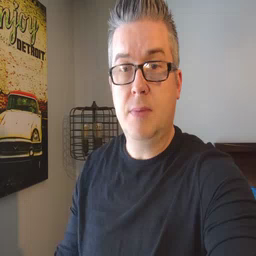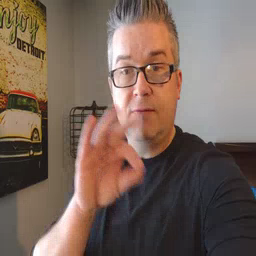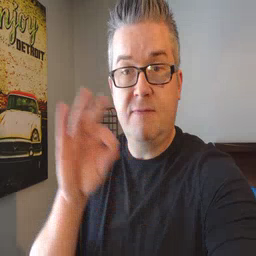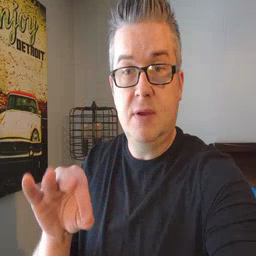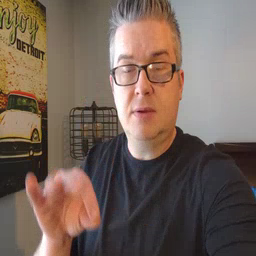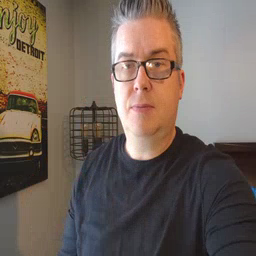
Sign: frenchfries